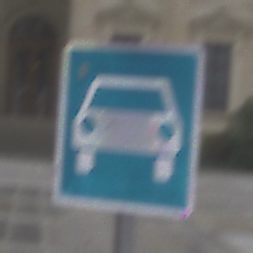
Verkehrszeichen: Kraftfahrstrasse
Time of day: Midday
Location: Outdoor (Urban)
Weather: Overcast
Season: NotSpecified
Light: Natural